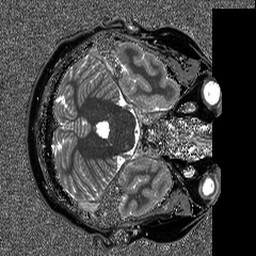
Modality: T1map
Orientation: axial
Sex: male